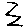
Label: zigzag